【题型】解答题　【知识点】平面几何　【难度】easy
如图，点 \(E\) 在平行四边形 \(ABCD\) 的对角线 \(AC\) 上，设 \(\overrightarrow{AB} = \vec{a}\)，\(\overrightarrow{AD} = \vec{b}\)，\(\overrightarrow{DE} = \vec{c}\)。

(1) 用向量 \(\vec{a}\)、\(\vec{b}\)、\(\vec{c}\) 表示下列向量：
向量 \(\overrightarrow{AC} = \underline{\quad\quad}\)；向量 \(\overrightarrow{EC} = \underline{\quad\quad}\)；
(2) 求作：\(\vec{a} + \vec{c}\)（不写作法，保留作图痕迹，写出结果）。
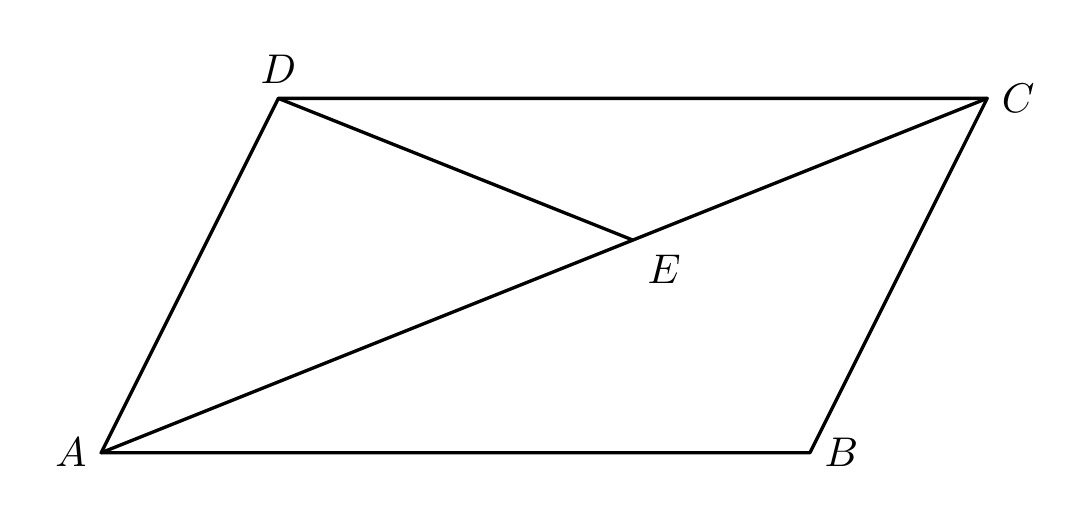
【解答】
【答案】(1) \(\vec{a} + \vec{b}\)，\(\vec{a} - \vec{c}\)；(2) 见解析
\vspace{1em}
【分析】
(1) 利用平行四边形的性质以及三角形法则即可解决问题。
(2) 如图，作 \(CF \parallel DE\)，且 \(CF = DE\)，连接 \(DF\)，则 \(\overrightarrow{DF}\) 即为所求。
\vspace{1em}
【解析】
解：(1) \(\because\) 四边形 \(ABCD\) 是平行四边形，
\[
\therefore AB = CD,\ AB \parallel CD,
\]
\[
\therefore \overrightarrow{AC} = \overrightarrow{AD} + \overrightarrow{DC} = \vec{a} + \vec{b},\ \overrightarrow{EC} = \overrightarrow{ED} + \overrightarrow{DC} = \vec{a} - \vec{c};
\]
故答案为：\(\vec{a} + \vec{b}\)，\(\vec{a} - \vec{c}\)；
(2) 如图，\(\overrightarrow{DF}\) 即为所求。

【点睛】本题考查了平行四边形的性质、平面向量等知识，解题的关键是熟练掌握基本知识。

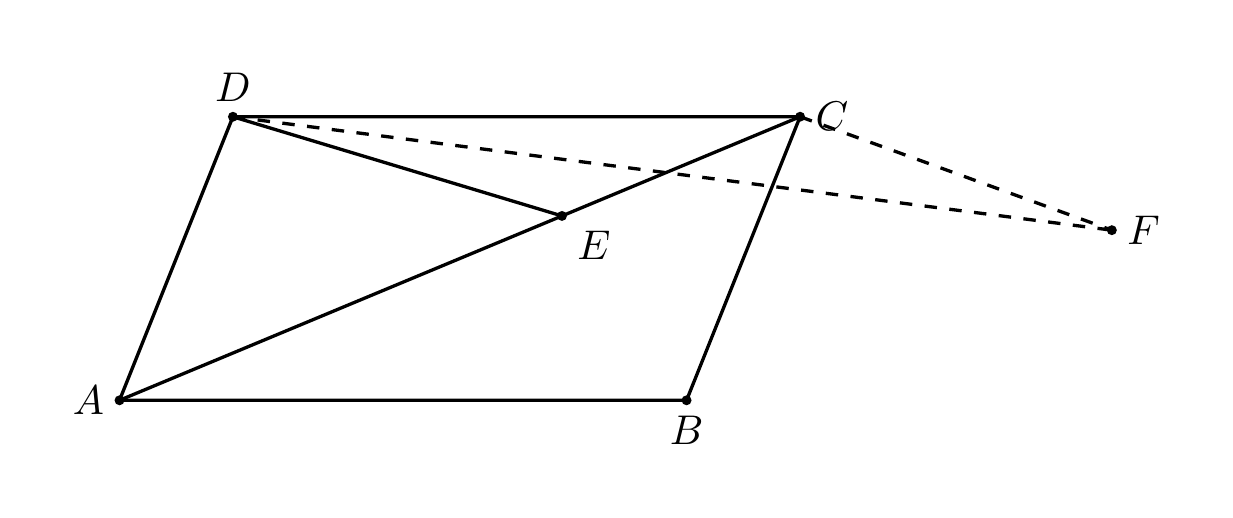